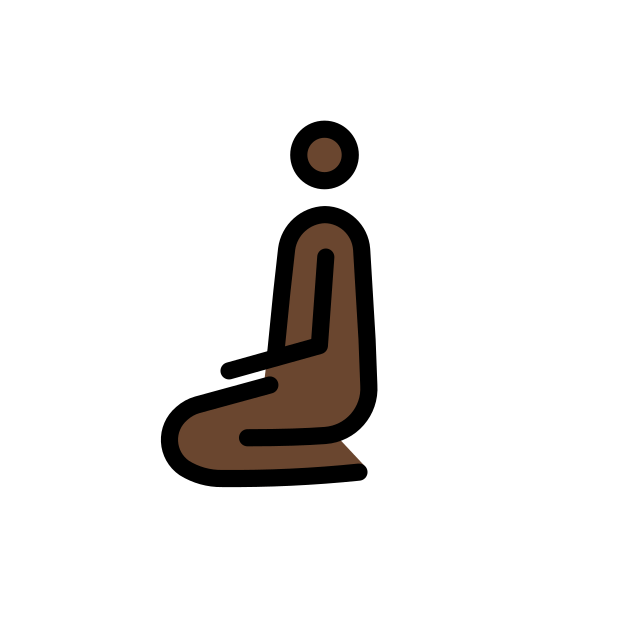
person kneeling: dark skin tone